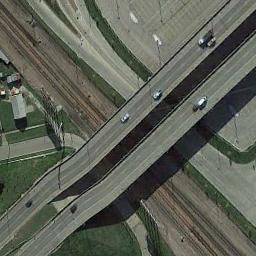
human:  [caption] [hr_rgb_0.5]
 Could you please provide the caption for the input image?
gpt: The cross-line overpass is over the roads and a parking lot is next to the overpass .

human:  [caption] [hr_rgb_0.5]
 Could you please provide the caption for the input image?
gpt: The overpass is next to the grass with some cars .

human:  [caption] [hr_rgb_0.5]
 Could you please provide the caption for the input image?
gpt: On the highway, There is an overpass .

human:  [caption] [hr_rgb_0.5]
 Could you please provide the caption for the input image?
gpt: Several cars are on the overpass .

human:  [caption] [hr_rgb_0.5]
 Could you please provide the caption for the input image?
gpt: There are some green lawns beside the overpass .